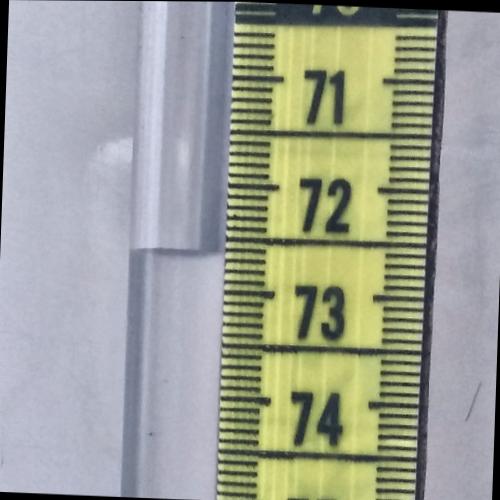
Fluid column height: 72.6 cm